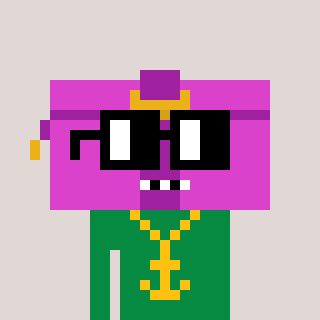
a pixel art character with square black glasses, a clutch-shaped head and a green-colored body on a warm background